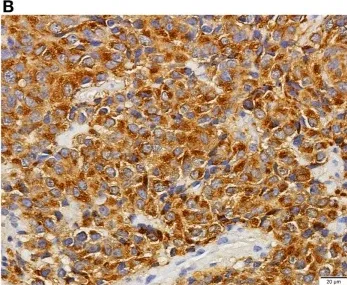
Histology of a prolactin-producing pituitary tumor. Prolactin expression in neoplastic cells [(B):400x.
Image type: pathology (immunostaining)